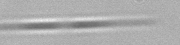
Label: Pseudo-nitzschia